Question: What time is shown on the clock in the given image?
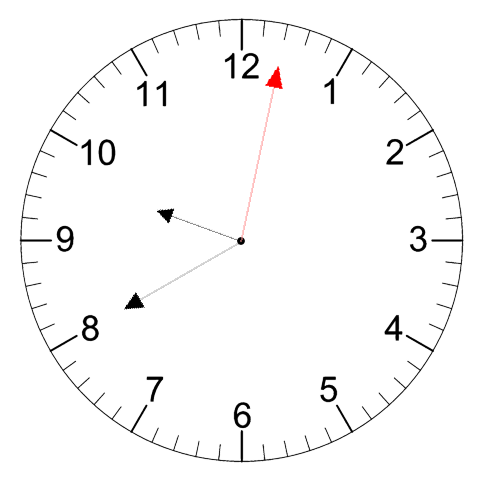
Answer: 09:40:02